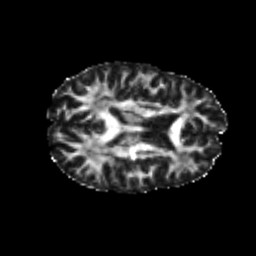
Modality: FA
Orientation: axial
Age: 22
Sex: female
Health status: healthy
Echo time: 0.074 s